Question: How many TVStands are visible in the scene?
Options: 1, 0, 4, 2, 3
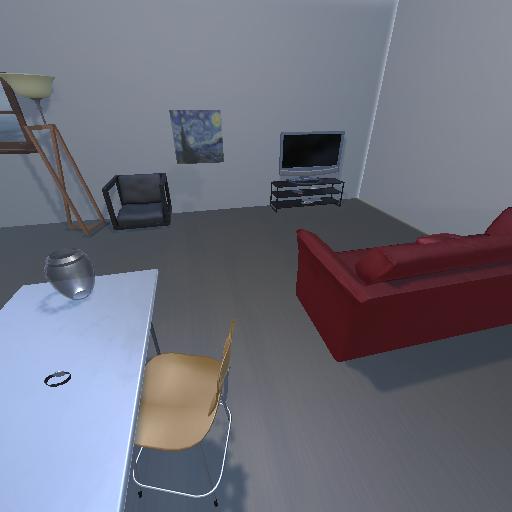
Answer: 1